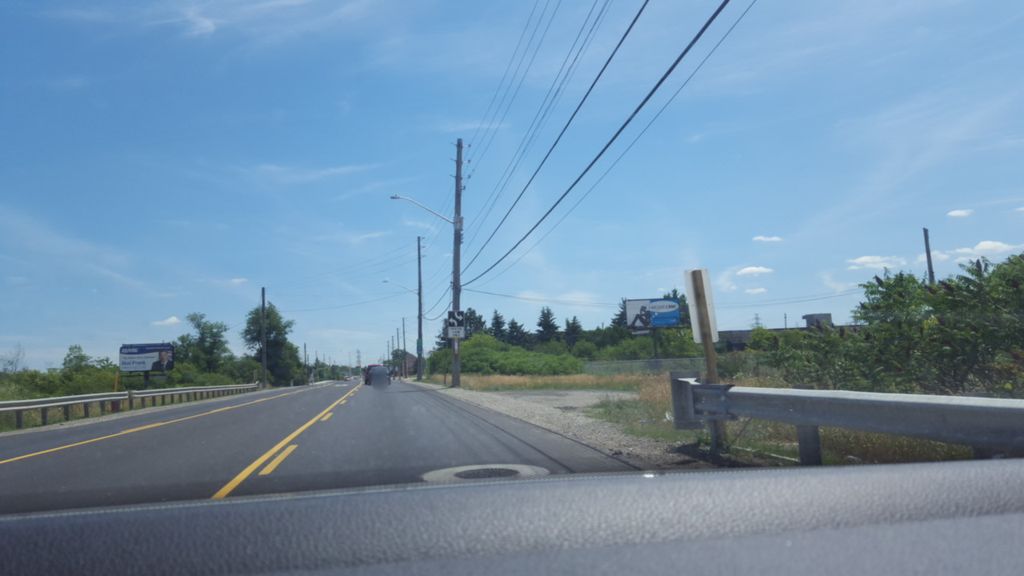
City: hamilton